Chest X-ray. View position: AP
Patient age: 64
Patient sex: M
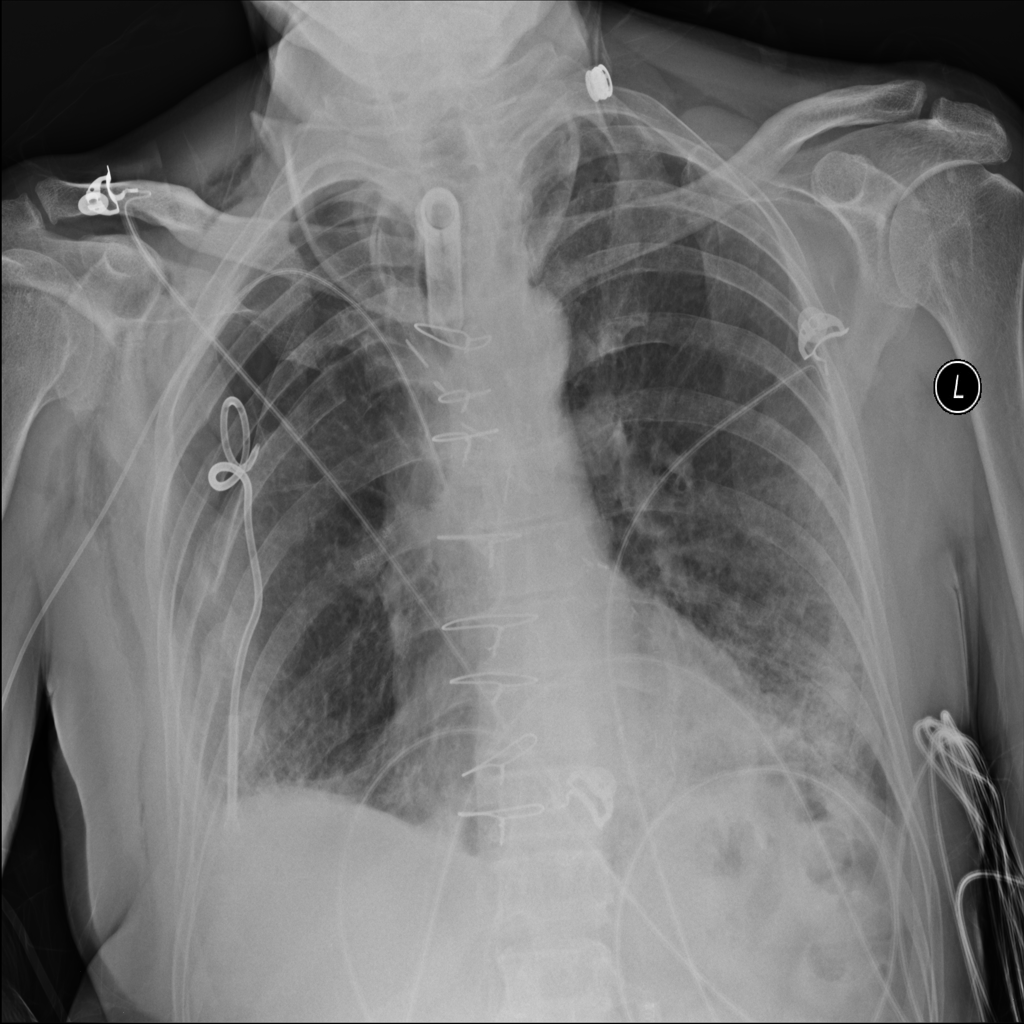
Finding: Pneumothorax